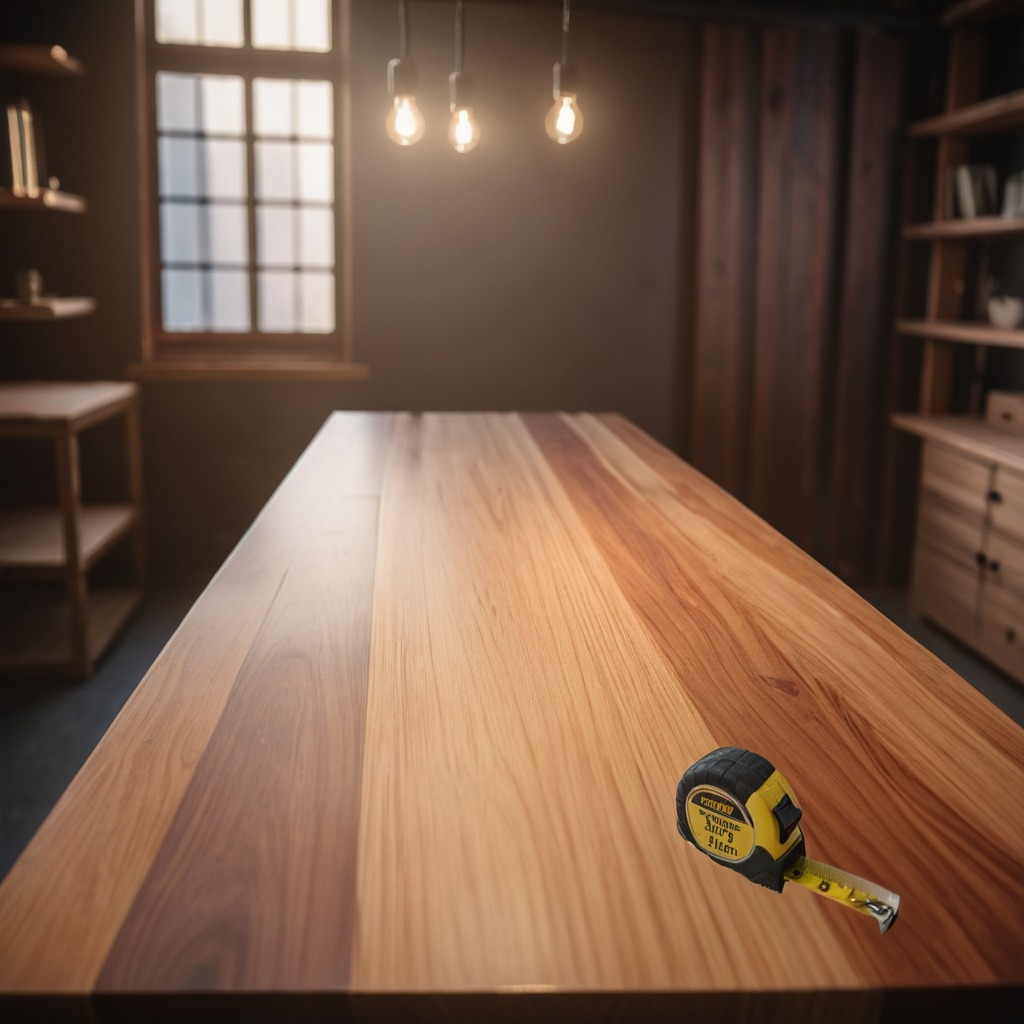
A measuring tape is lying on the wooden table in a carpentry studio.